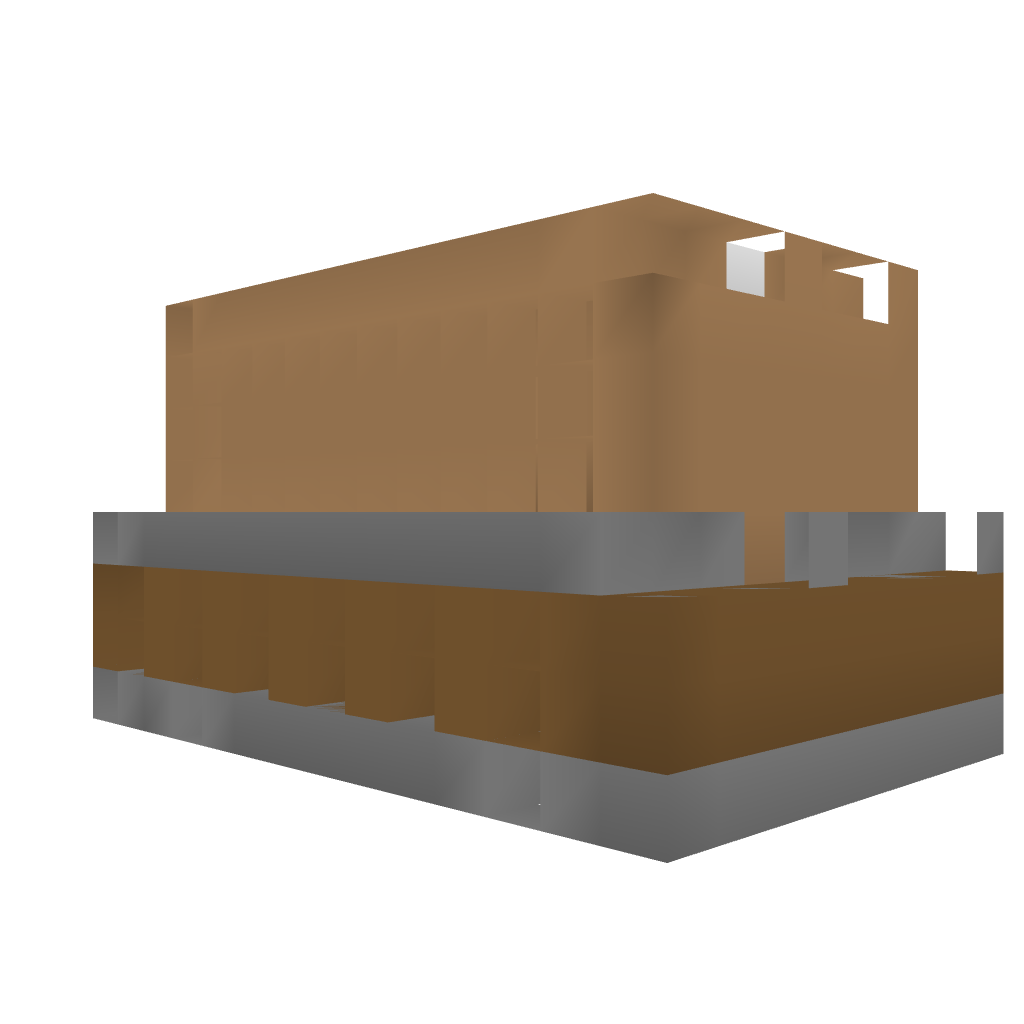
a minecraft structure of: Library cube wooden house no roof 40% earth below